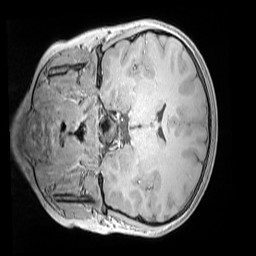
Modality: MP2RAGE
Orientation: coronal
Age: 9
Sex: female
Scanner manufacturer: siemens
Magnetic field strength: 3 T
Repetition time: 4 s
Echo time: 0.00303 s